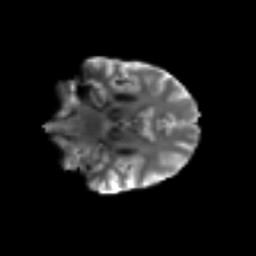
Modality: T2w
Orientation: coronal
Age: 67
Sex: female
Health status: ill
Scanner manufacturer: siemens
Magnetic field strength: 3 T
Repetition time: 8.7 s
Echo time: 0.11 s